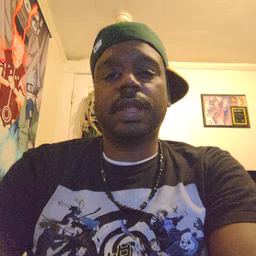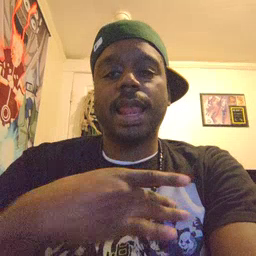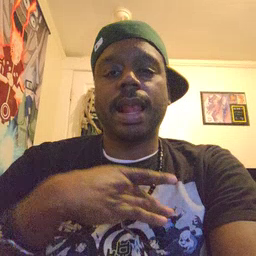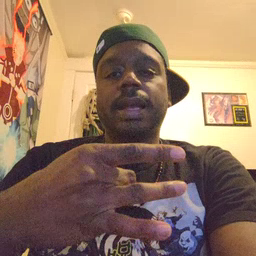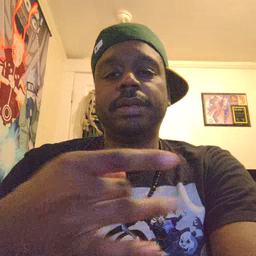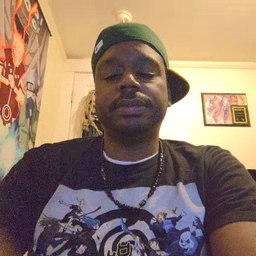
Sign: like